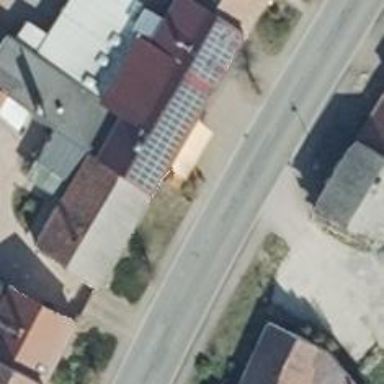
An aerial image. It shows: Bakery.